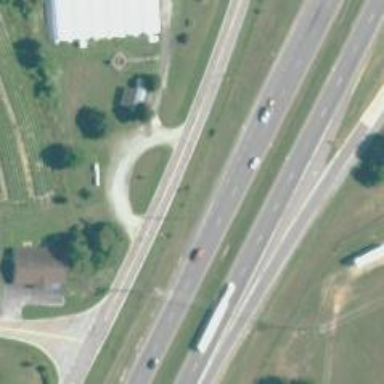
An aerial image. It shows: Trunk highway.